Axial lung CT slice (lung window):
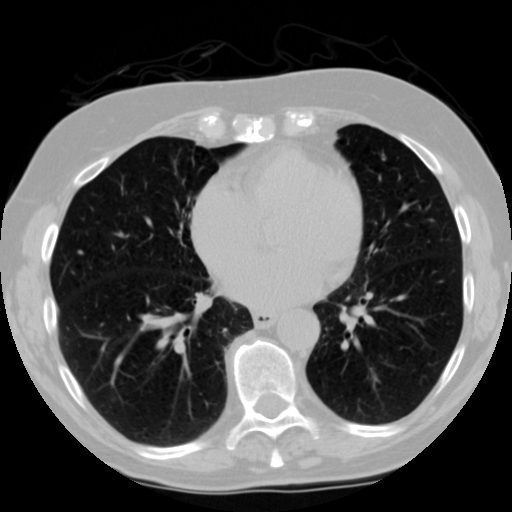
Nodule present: no